Aerial crown-view tile of a tropical tree (Barro Colorado Island, Panama), acquired 20250915:
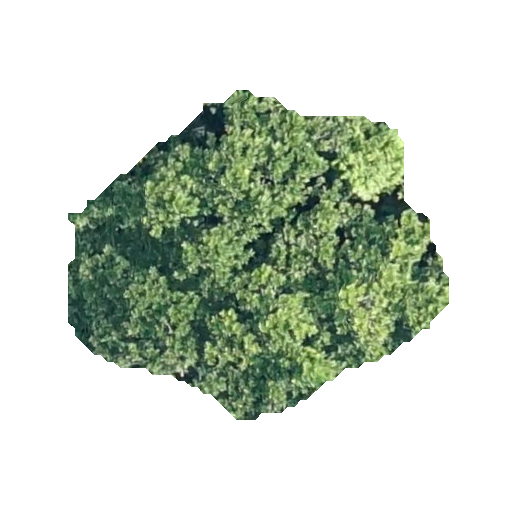
Species: Anacardium excelsum
GBIF accepted scientific name: Anacardium excelsum
Crown area: 123.744 m²